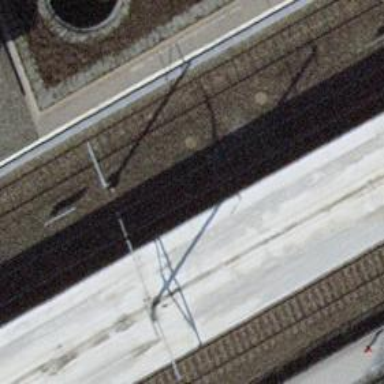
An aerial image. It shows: Railway stop with public transport stop position.